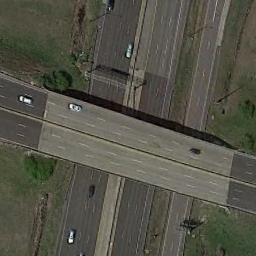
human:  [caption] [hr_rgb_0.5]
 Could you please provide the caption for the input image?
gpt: Several cars are on the overpass .

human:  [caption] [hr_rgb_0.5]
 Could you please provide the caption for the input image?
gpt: The cross-line overpass is over the roads on the lawn .

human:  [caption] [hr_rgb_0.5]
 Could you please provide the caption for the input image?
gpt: There are two overpasses and three lakes in this area .

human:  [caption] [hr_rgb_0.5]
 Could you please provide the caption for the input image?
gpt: The overpass is next to the grass with some cars .

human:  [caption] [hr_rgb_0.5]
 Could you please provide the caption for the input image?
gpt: There are some green lawns beside the overpass .